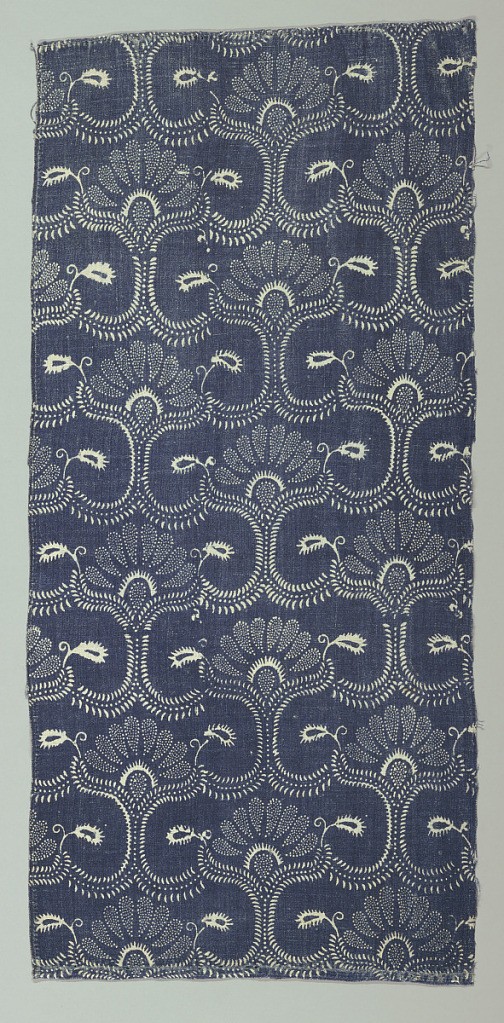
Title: Textile
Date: ca. 1790
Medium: cotton Technique: block printed with resist, indigo dyed, plain weave
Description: Textile with design of stylized floral scrolls, in white on a blue ground.